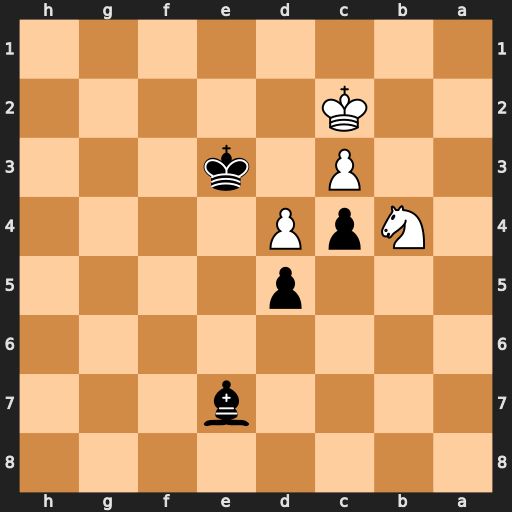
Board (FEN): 8/4b3/8/3p4/1NpP4/2P1k3/2K5/8
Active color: b
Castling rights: -
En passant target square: -
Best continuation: Bxb4 cxb4 Kxd4